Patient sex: F
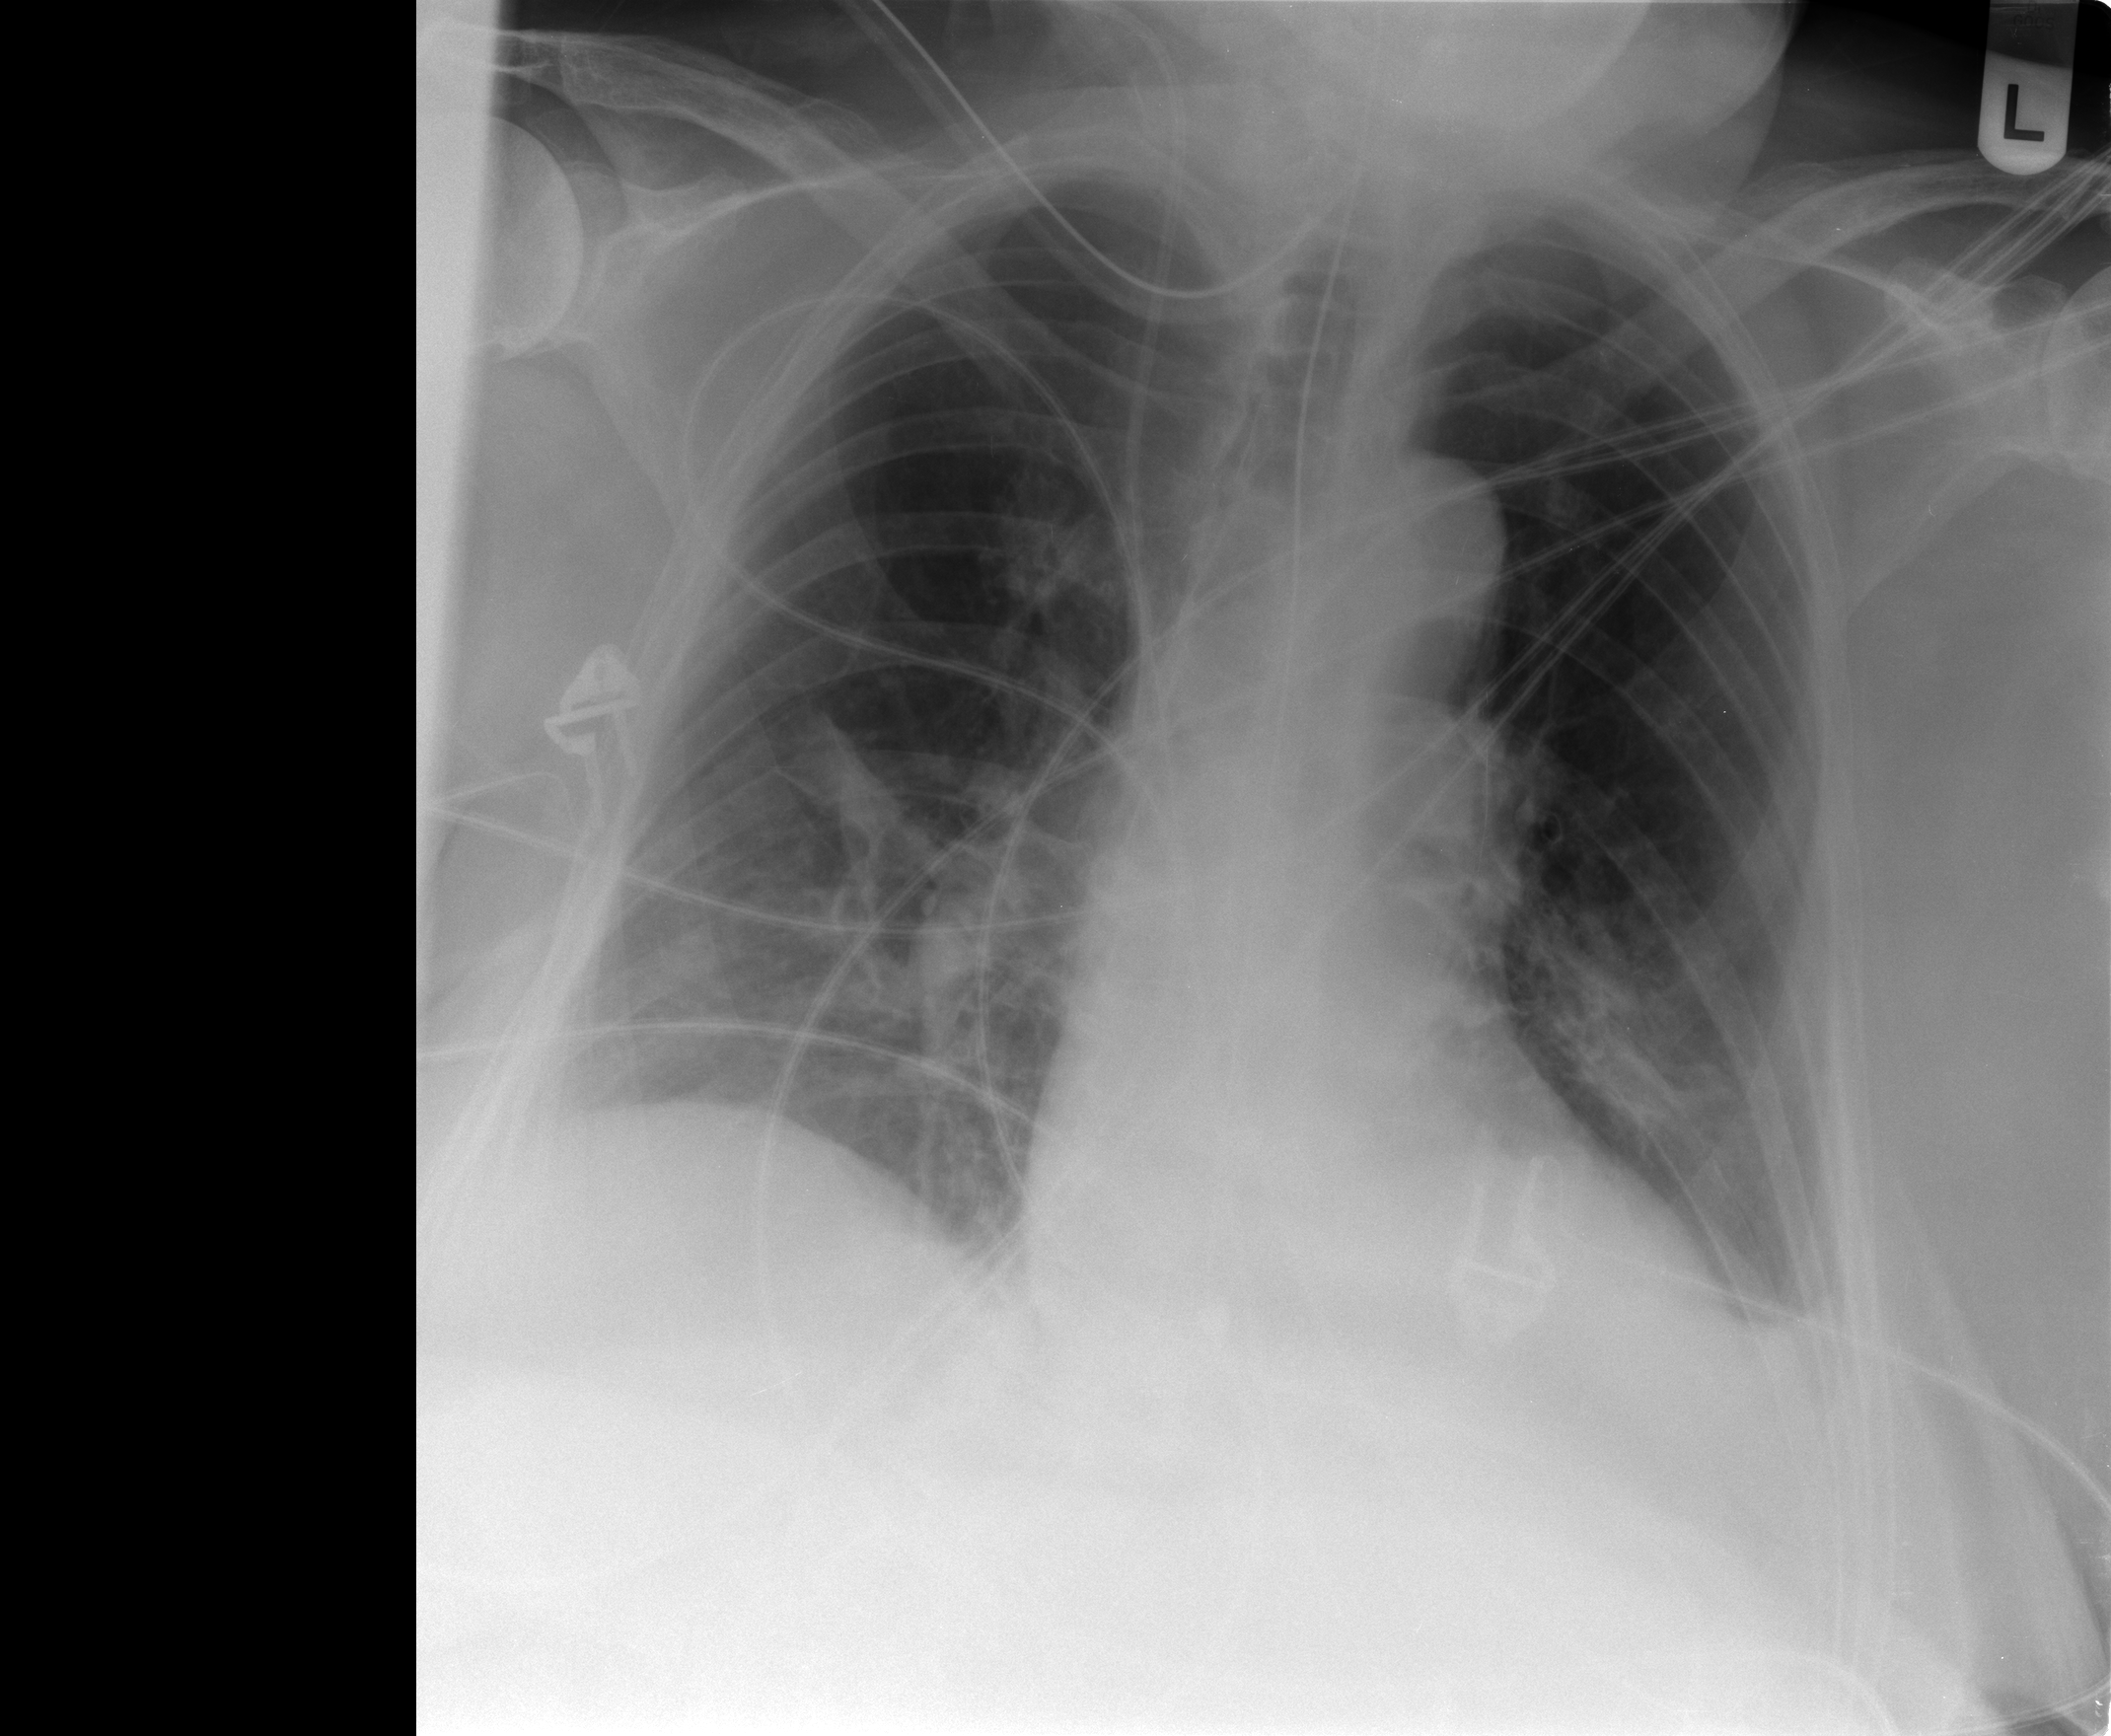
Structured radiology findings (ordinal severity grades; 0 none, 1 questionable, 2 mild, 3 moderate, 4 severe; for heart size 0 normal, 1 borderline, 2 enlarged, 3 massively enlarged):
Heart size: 0
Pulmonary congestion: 0
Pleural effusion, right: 1
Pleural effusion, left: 2
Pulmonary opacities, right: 2
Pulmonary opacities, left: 1
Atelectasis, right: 2
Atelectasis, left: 2